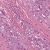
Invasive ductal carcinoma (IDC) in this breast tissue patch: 1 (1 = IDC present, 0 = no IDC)